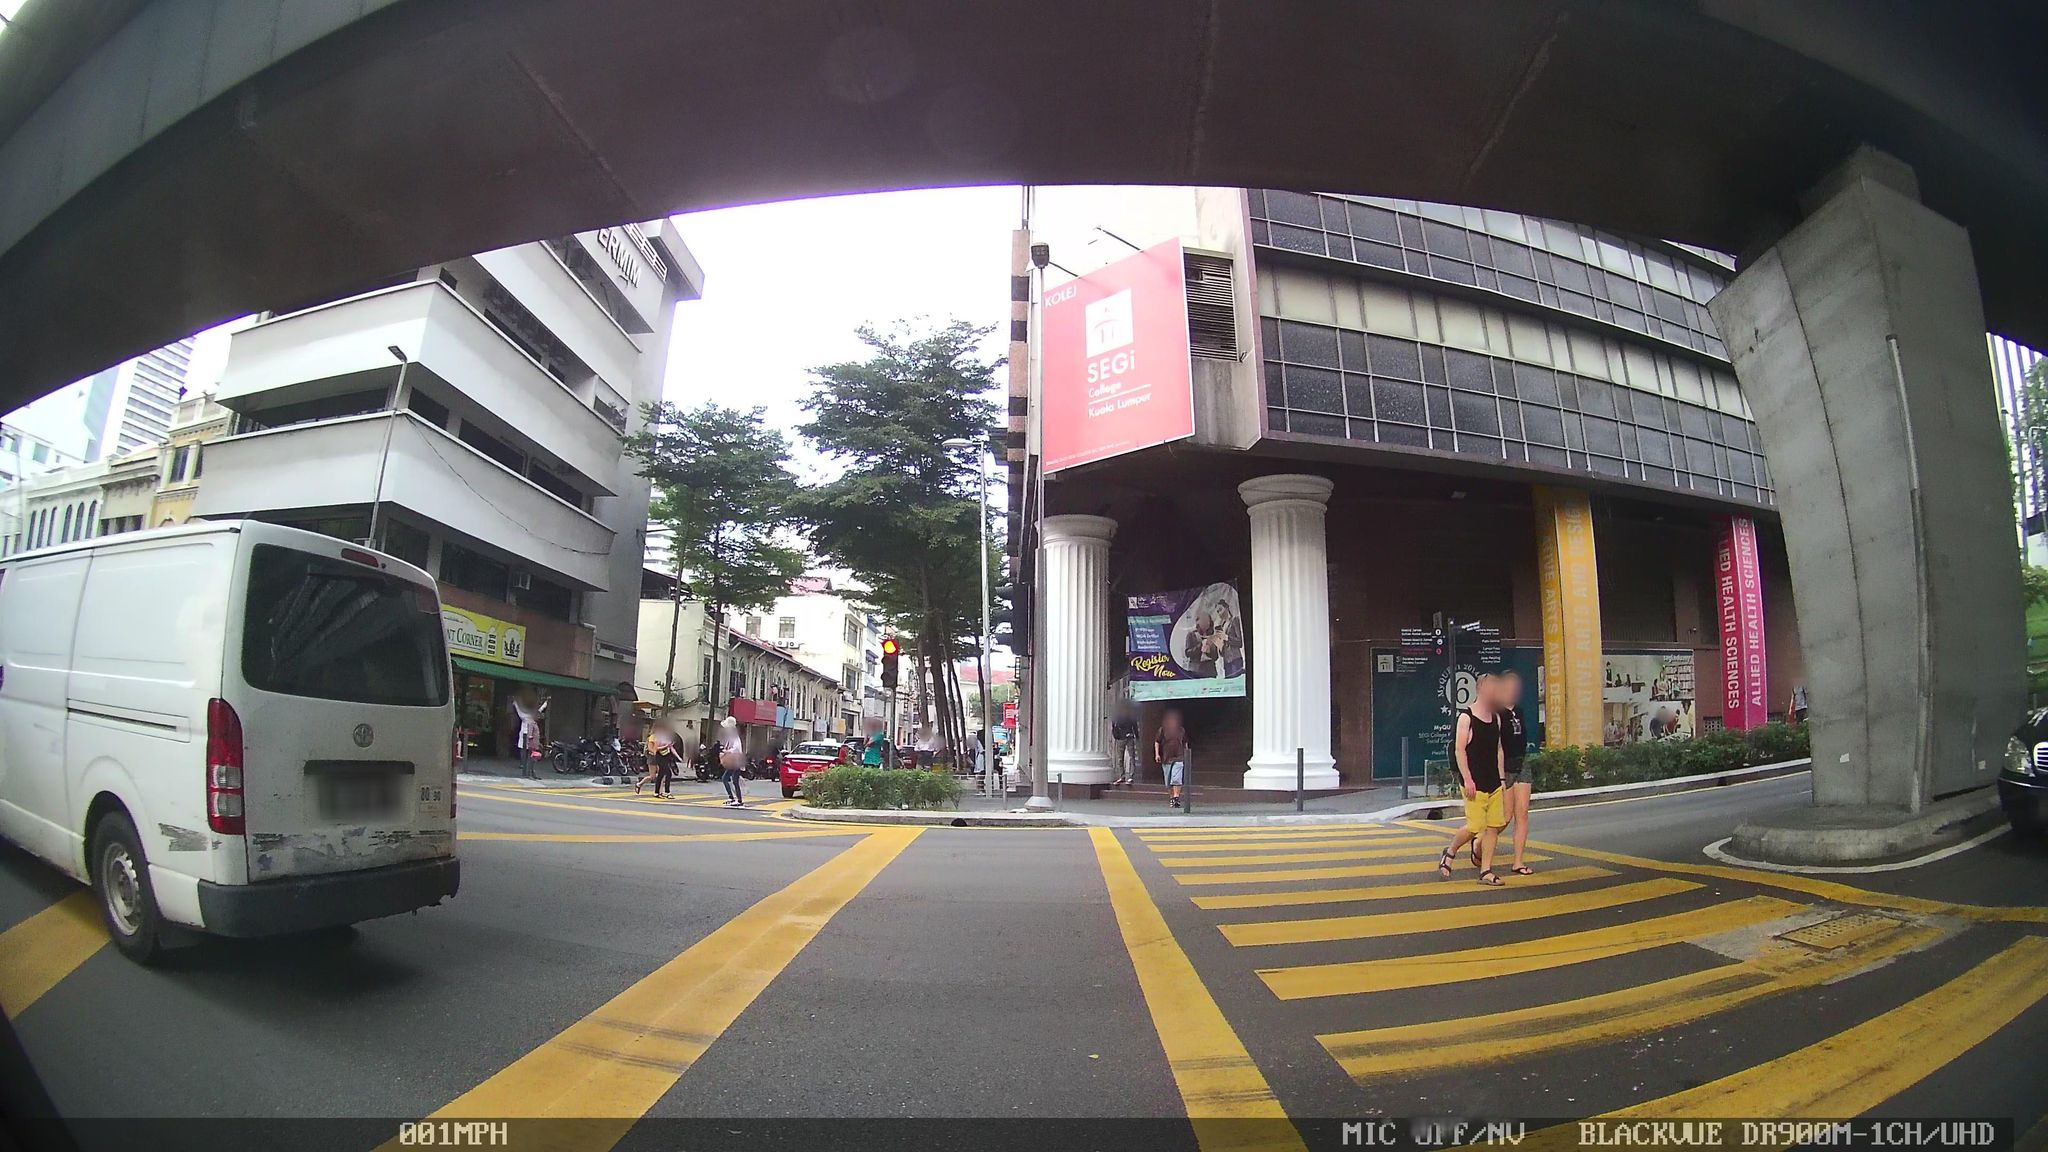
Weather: clear
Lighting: day
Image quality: good
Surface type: driving surface
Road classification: secondary
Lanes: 2
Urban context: urban centre
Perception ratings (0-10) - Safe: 5.56, Lively: 9.03, Beautiful: 6.48, Boring: 2.17, Depressing: 6.55, Wealthy: 6.8